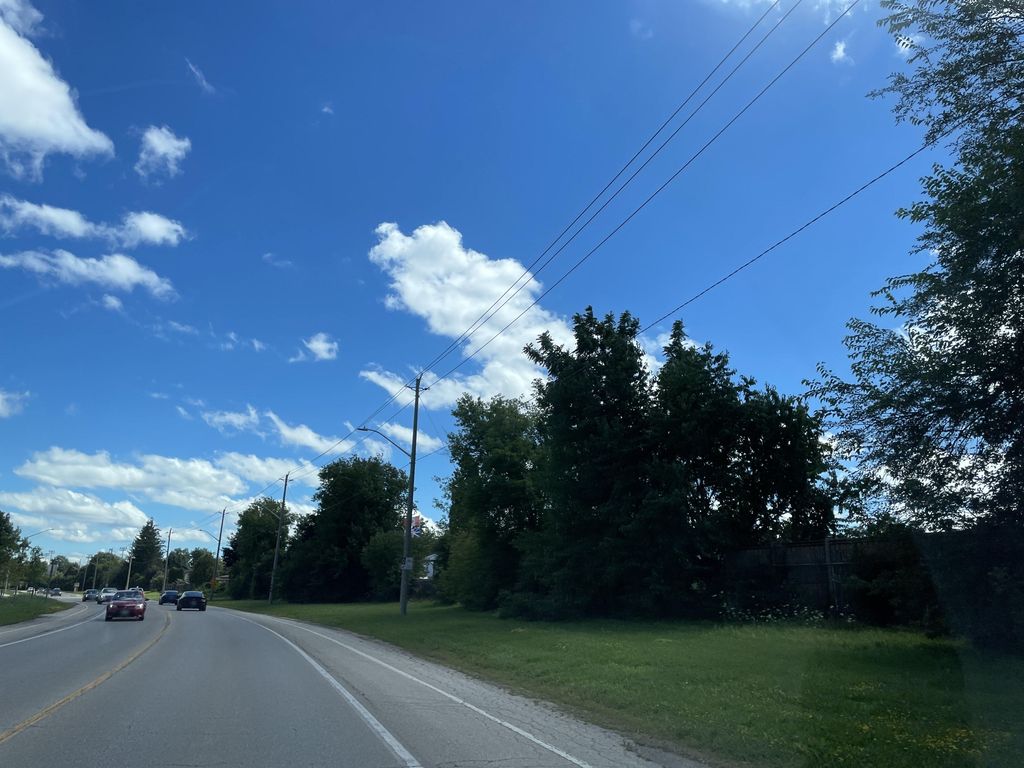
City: kitchener-waterloo